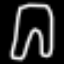
Label: pants